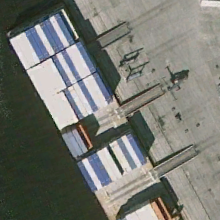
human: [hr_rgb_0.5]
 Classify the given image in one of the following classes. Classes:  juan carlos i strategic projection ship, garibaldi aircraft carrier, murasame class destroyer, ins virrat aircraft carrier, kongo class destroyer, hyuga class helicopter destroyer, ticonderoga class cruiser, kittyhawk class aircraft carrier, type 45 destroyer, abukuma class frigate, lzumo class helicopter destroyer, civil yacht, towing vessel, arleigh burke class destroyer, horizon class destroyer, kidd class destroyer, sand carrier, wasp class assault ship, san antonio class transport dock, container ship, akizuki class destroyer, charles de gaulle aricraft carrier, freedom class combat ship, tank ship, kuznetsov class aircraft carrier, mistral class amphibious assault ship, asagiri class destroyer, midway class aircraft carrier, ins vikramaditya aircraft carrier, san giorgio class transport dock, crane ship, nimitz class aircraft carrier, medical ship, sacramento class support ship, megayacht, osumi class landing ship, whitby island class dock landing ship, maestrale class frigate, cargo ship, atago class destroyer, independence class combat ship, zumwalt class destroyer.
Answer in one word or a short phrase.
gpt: Container ship